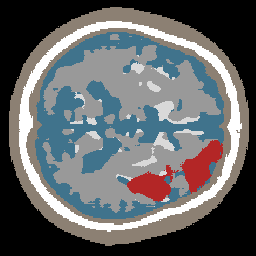
Label: lesion